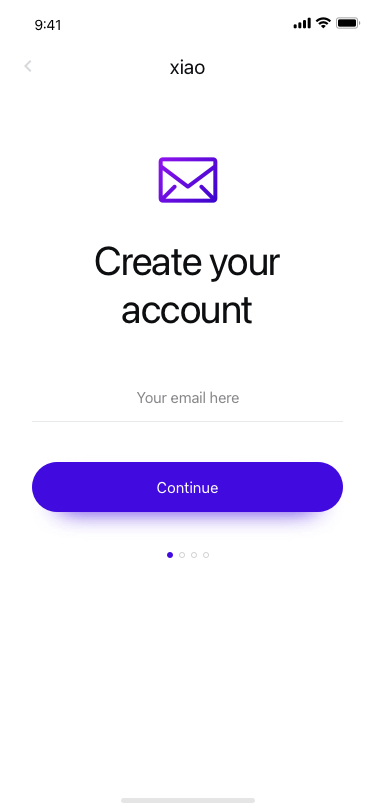
Text in this UI design:
xiao
Create your account
Your email here
Continue